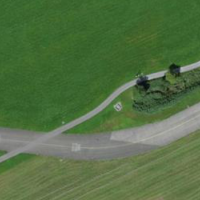
EUNIS habitat code: 57
Species observed at this site:
Agrimonia eupatoria
Filipendula ulmaria